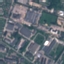
Land use / land cover class: Industrial